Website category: sports
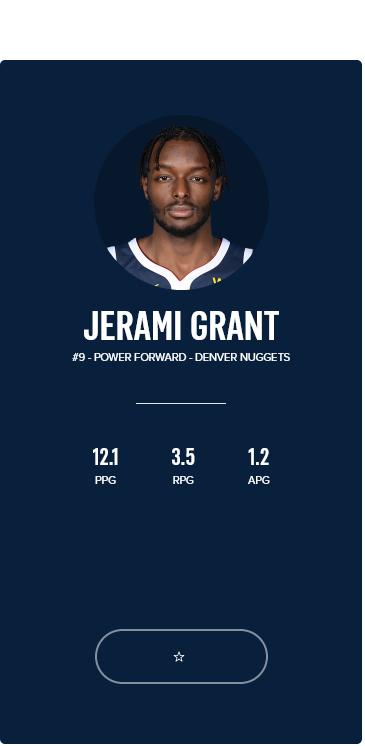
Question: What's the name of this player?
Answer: JERAMI GRANT

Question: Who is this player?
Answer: JERAMI GRANT

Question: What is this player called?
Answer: JERAMI GRANT

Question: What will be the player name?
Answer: JERAMI GRANT

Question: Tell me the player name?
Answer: JERAMI GRANT

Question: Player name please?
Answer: JERAMI GRANT

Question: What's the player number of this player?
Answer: #9

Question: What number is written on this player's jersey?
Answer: #9

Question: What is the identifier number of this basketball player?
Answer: #9

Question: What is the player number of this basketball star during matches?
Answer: #9

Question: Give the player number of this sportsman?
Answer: #9

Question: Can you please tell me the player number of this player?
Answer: #9

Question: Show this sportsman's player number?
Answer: #9

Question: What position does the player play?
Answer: POWER FORWARD

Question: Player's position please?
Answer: POWER FORWARD

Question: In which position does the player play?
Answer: POWER FORWARD

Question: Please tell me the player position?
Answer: POWER FORWARD

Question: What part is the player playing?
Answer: POWER FORWARD

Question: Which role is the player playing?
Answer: POWER FORWARD

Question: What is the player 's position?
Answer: POWER FORWARD

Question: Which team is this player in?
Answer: DENVER NUGGETS

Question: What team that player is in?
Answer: DENVER NUGGETS

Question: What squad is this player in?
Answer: DENVER NUGGETS

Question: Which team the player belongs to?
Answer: DENVER NUGGETS

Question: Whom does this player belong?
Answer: DENVER NUGGETS

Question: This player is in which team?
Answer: DENVER NUGGETS

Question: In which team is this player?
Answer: DENVER NUGGETS

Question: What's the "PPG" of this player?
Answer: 12.1

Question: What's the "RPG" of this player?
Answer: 3.5

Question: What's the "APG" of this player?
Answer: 1.2

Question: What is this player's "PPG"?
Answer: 12.1

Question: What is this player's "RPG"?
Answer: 3.5

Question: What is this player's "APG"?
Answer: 1.2

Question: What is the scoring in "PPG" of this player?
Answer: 12.1

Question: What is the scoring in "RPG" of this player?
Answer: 3.5

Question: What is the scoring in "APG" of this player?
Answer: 1.2

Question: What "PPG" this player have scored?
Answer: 12.1

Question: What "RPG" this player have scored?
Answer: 3.5

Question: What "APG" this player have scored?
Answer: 1.2

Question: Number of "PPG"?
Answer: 12.1

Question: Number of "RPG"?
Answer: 3.5

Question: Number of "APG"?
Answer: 1.2

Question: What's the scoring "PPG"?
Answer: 12.1

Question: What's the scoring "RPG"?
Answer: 3.5

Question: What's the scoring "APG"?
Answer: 1.2